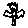
Label: tree